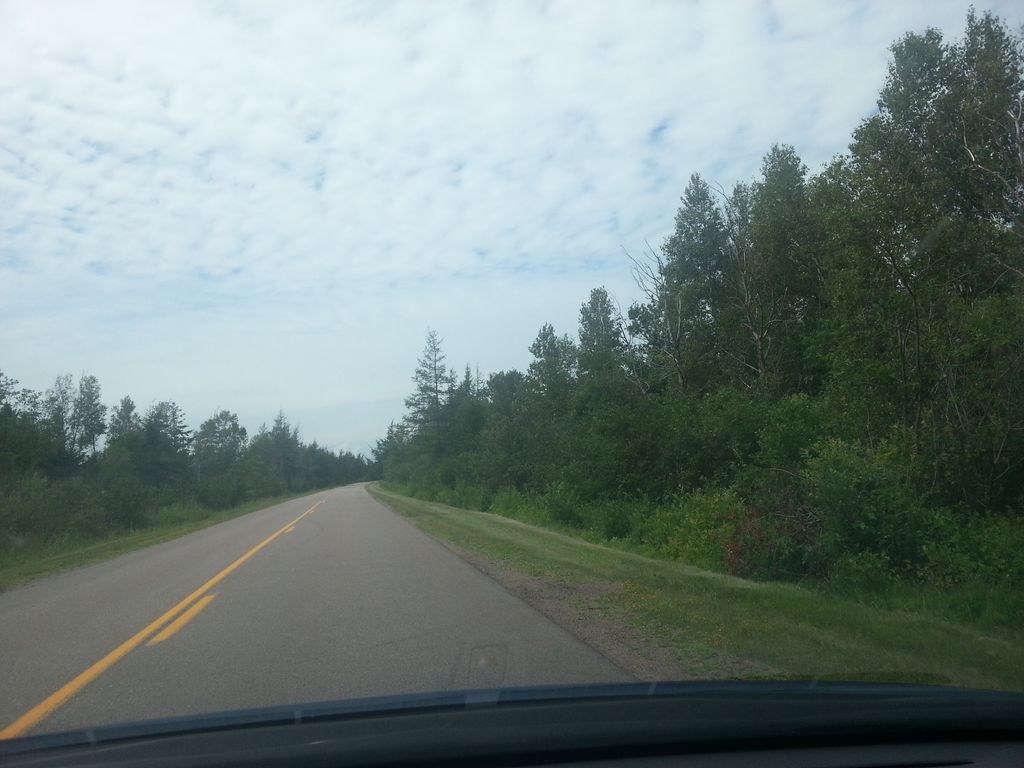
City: charlottetown